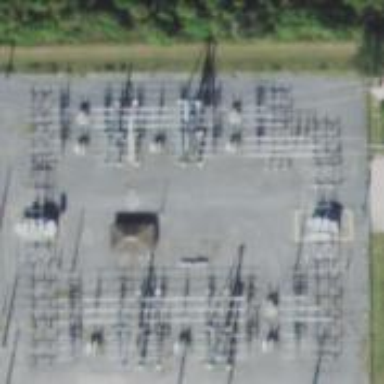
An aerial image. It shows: Switch for power supply.